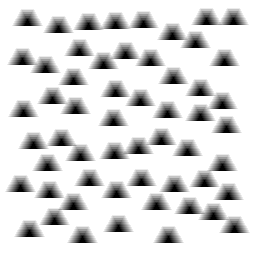
Squares: 0
Triangles: 56
Stars: 0
Total shapes: 56